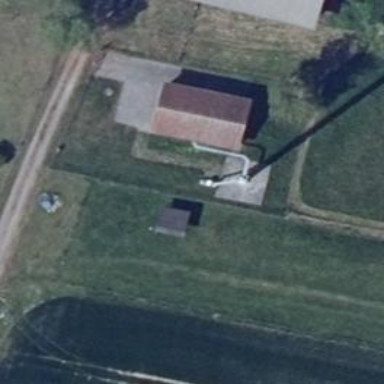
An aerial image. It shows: Man-made mast used for communication purposes.